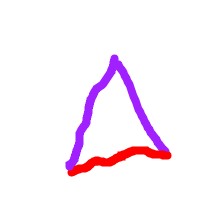
Shape: triangle